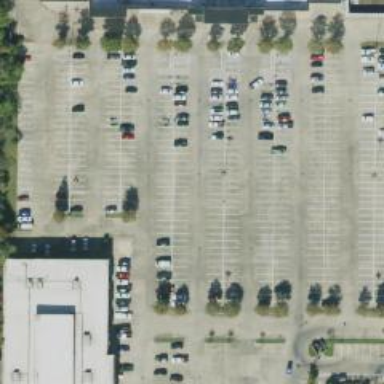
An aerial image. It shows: Parking space.